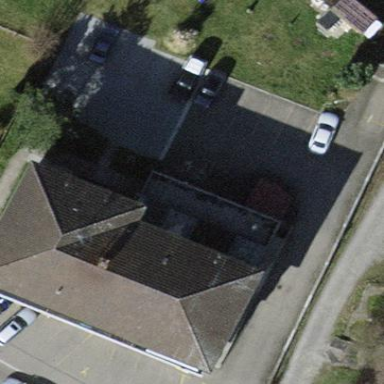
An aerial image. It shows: Commercial building.